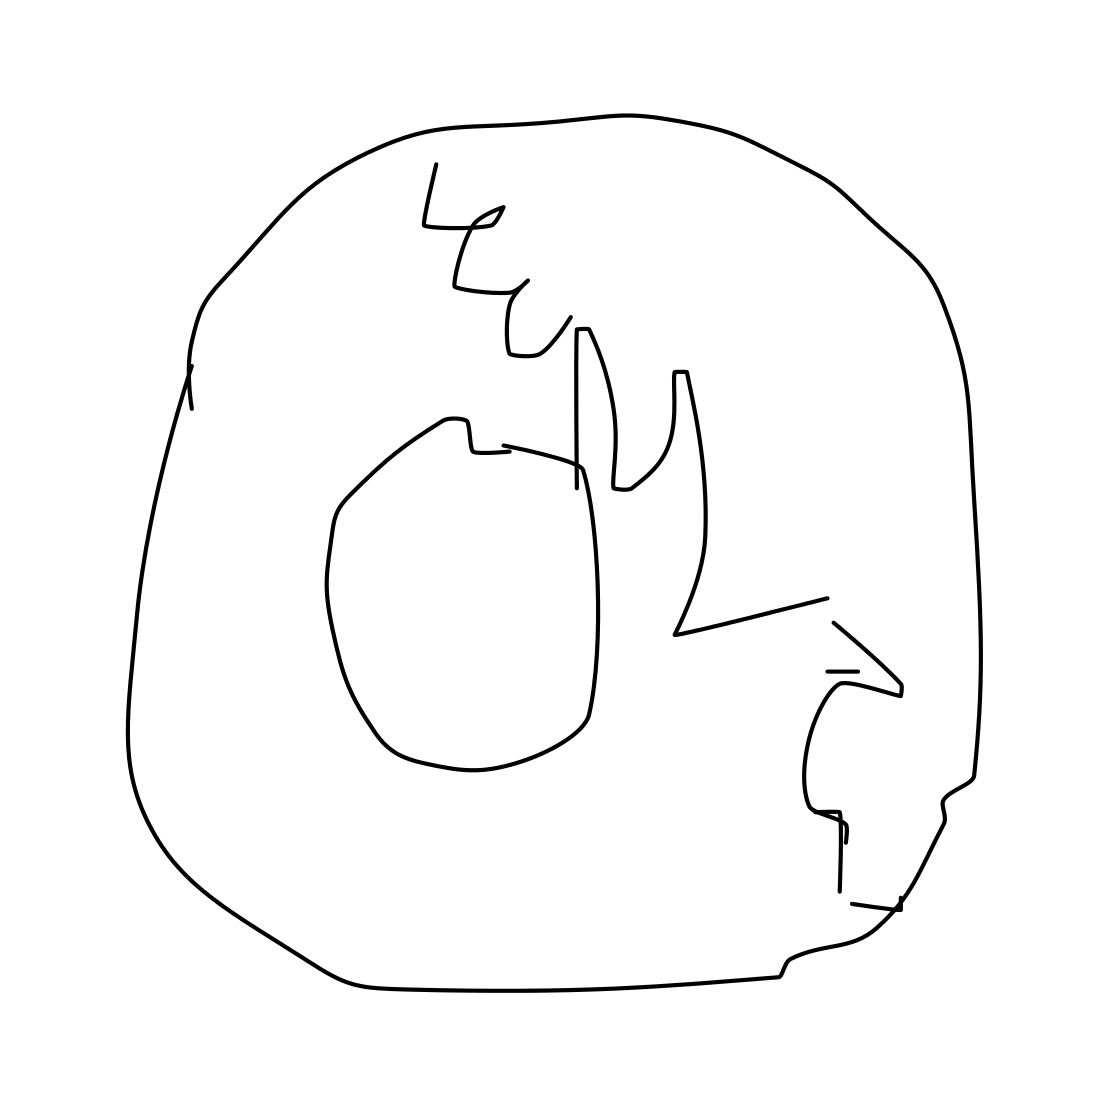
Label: donut